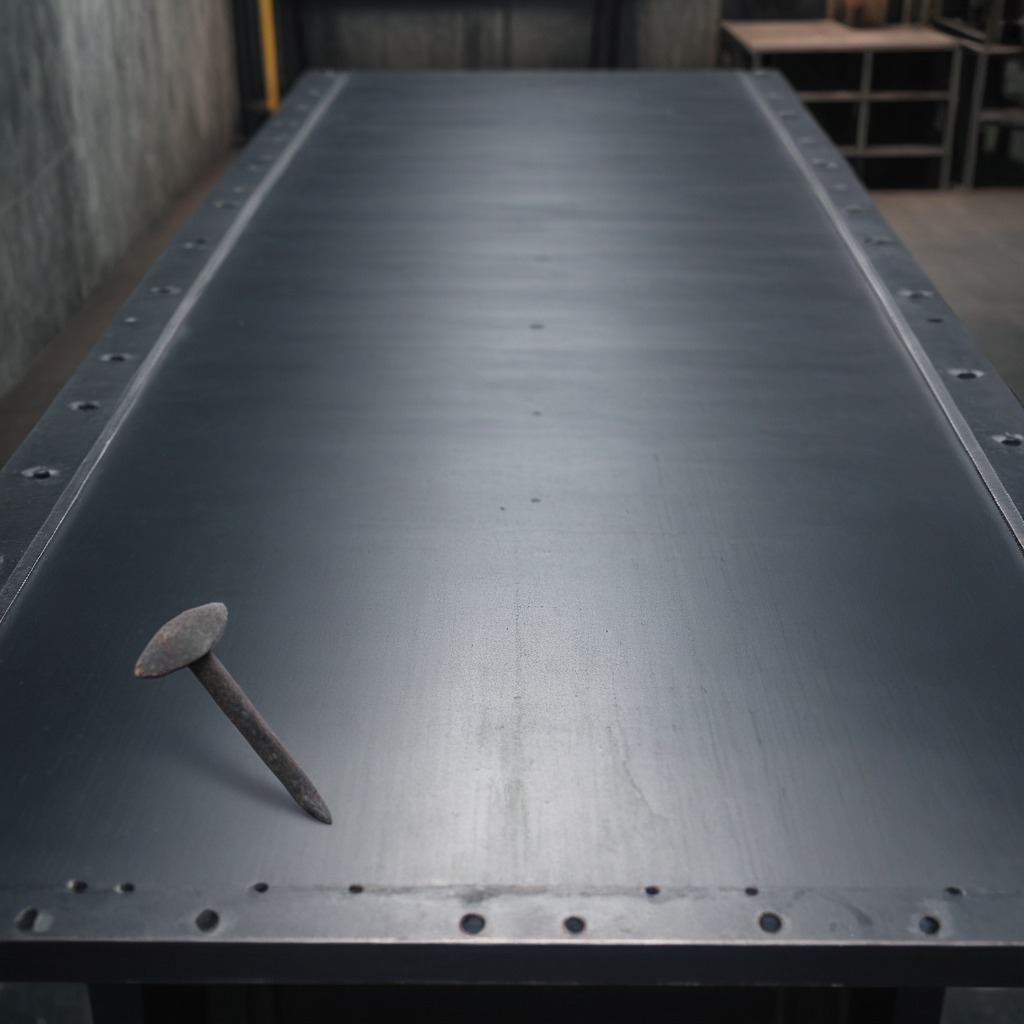
An iron nail is lying on a cold steel table in a mining workshop.